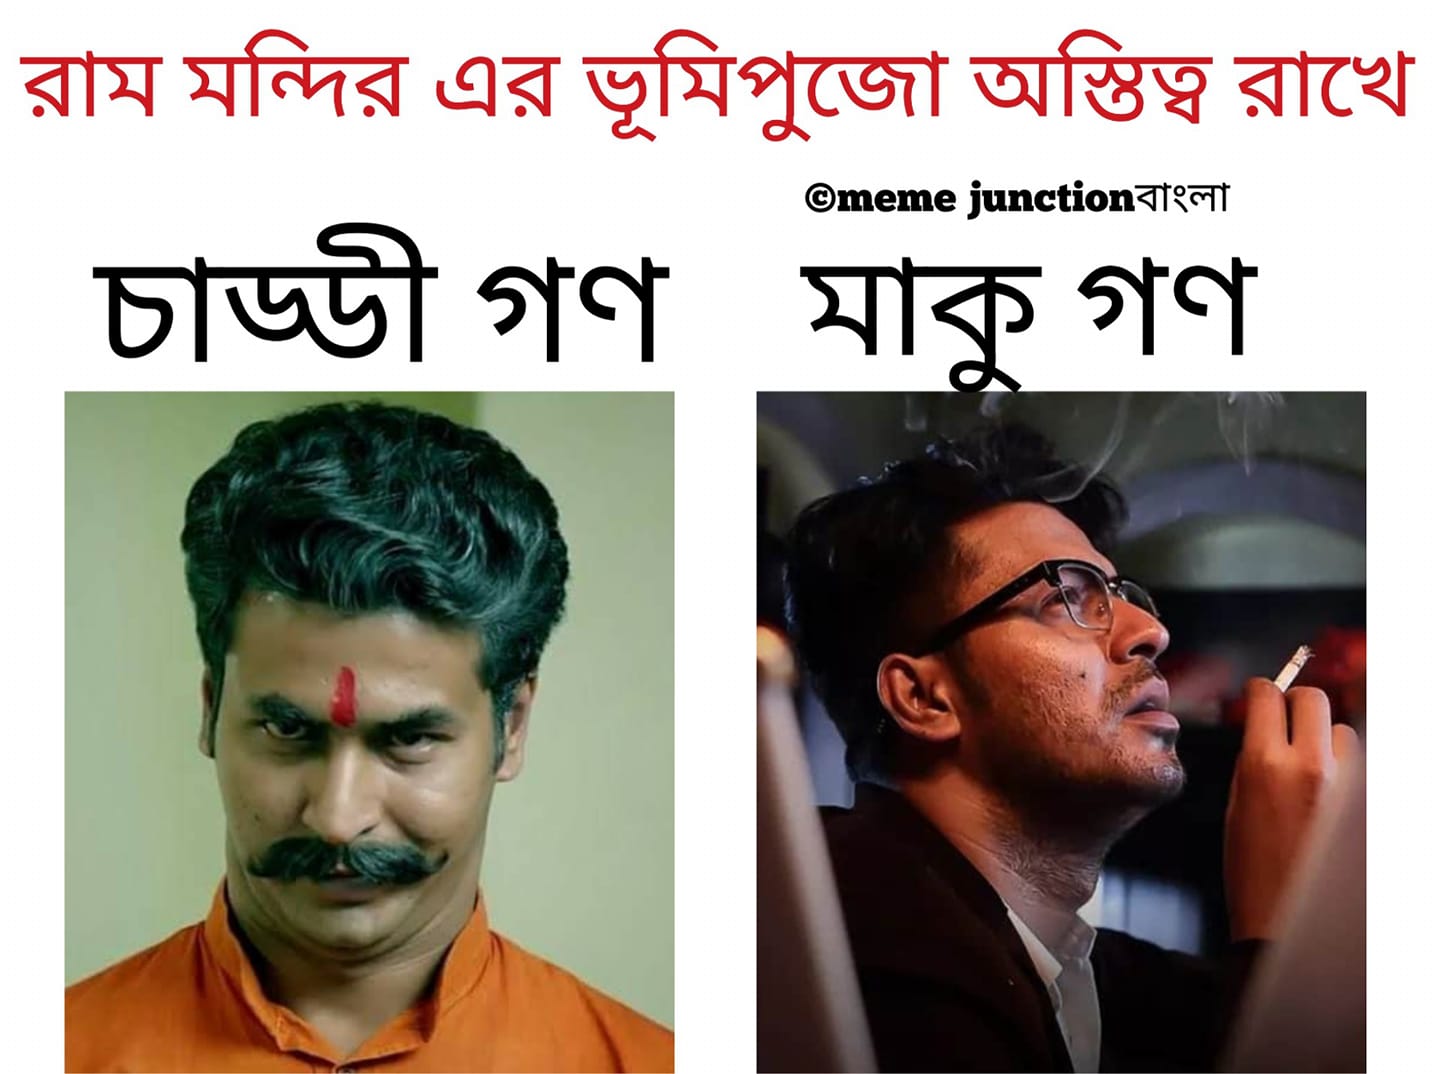
Text: রাম মন্দির এর ভূমিপুজো অস্তিত্ব রাখে চাড্ডী গণ যাকু গণ
Label: Hate
Hate category: Political
Targeted group: Organization